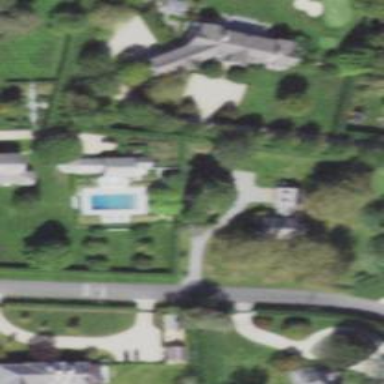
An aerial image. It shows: Driveway.